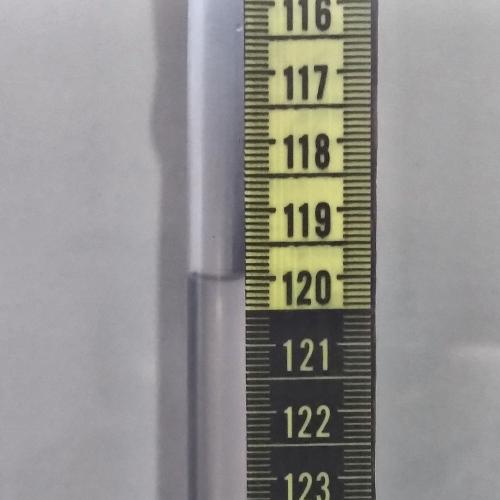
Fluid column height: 120.0 cm